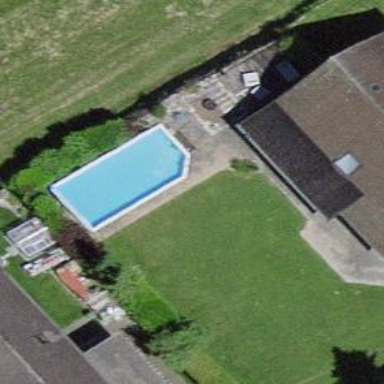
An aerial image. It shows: Swimming pool located in leisure land.